Question: I am using Microsoft Visual Studio Installer Projects released for VS 2013. This allowed me to load my .vdproj file created on VS 2010. It all compiled fine. I ran the set up. It ran all the way and at the end displayed this

After that the installation just reverses and goes back and installs nothing.
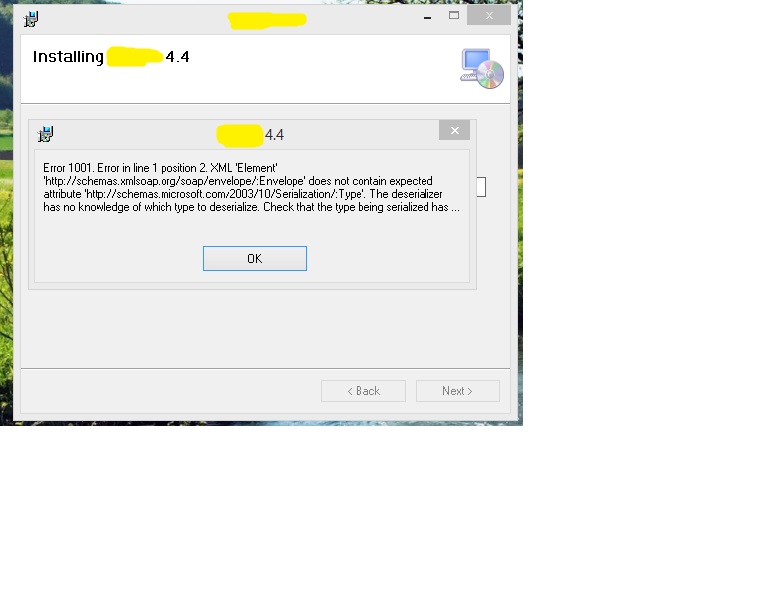
Answer: OK I found a way to recreate the Config.InstallState file.
I found an answer in here
<URL>
The solution is to add the custom action to both the Install and the Commit phases, although it does nothing >> during the install phase.
So this is what I did
1. Removed my old Config.Install from the Setup project.
2. Added the custom action to both the Install and Commit phase like the above solution.
3. Ran the Install - this created a new Config.InstallState file.
4. Copied this new Config.InstallState into my setup project and removed the custom action from the Install (only kept it for Commit phase)